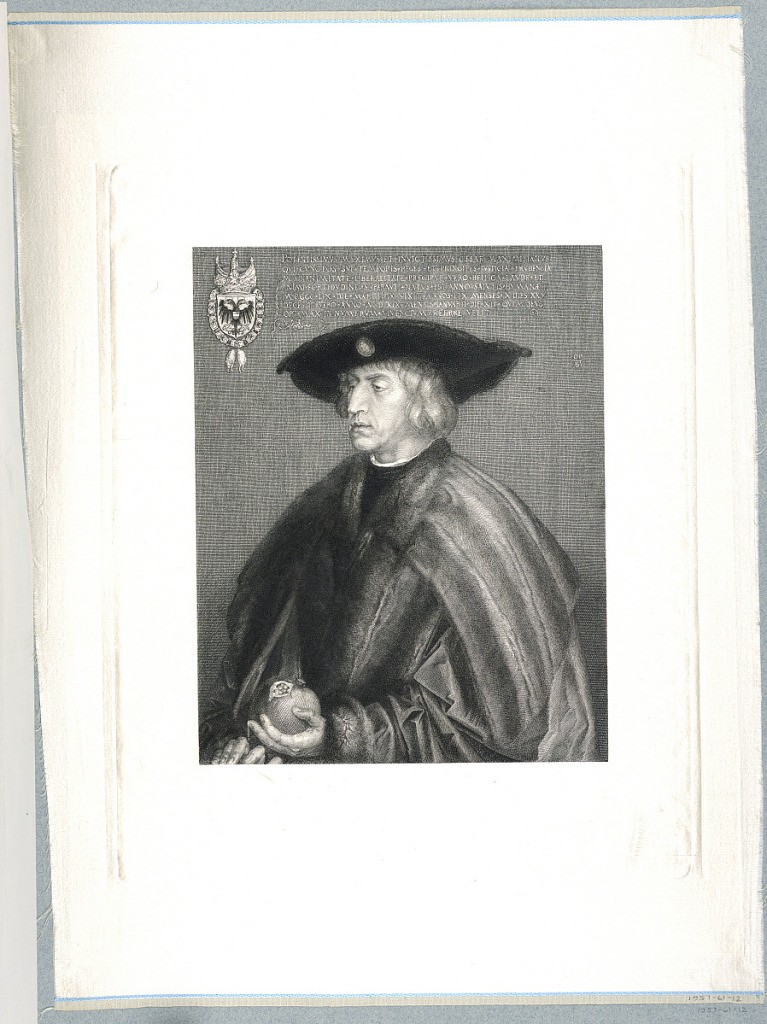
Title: Maximilian I
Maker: Victor Jasper, Austrian, 1848 - 1931
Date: ca. 1880
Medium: Etching in dark brown ink on white satin
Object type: Print
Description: Durer's 1519 portrait of the Emperor Maximilian I (1459-1519) in Vienna. The sitter seen frontally, turned one quarter to the left. He wears a broad-brimmed hat and holds a pomegranate in his right hand.